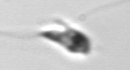
Label: Chrysochromulina_lanceolata